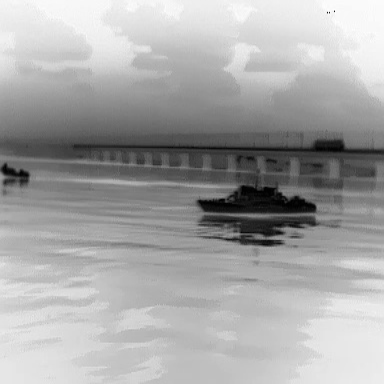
There are two objects shown in the infrared image, including a warship, and a canoe.